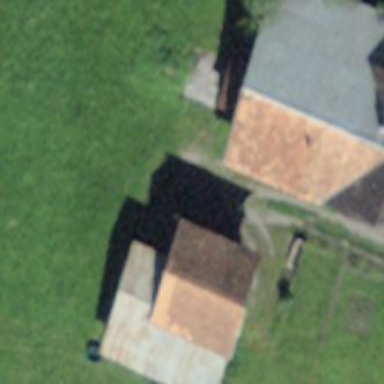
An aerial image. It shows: Barn.